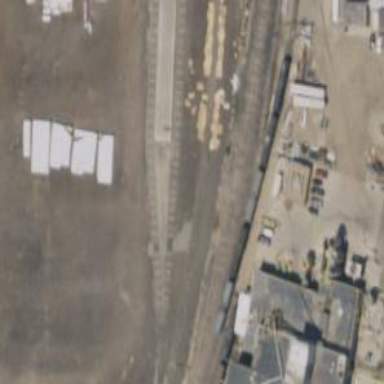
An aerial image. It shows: Tram railway passing through service yard.